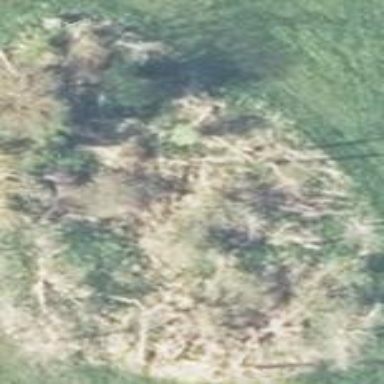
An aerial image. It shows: Patch of scrub vegetation.